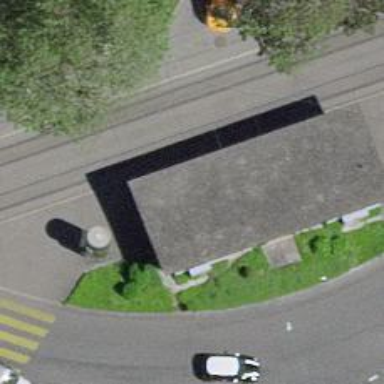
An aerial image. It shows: Kiosk shop.